Field crop: maize
Growth stage: 2
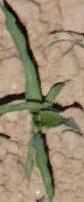
Species: maize